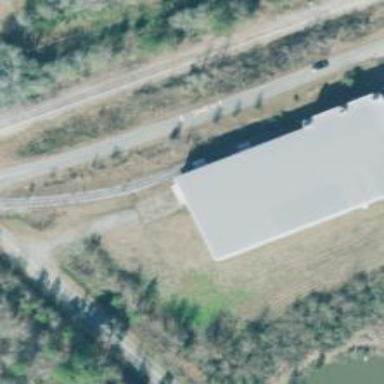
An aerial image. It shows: Loading dock for railways.